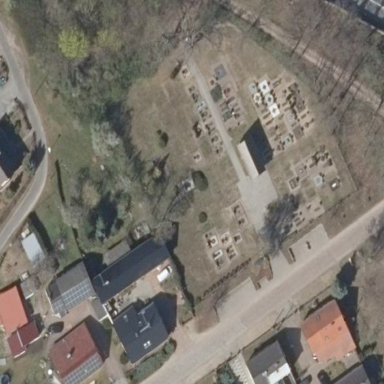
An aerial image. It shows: Cemetery.